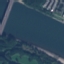
Land use / land cover class: River